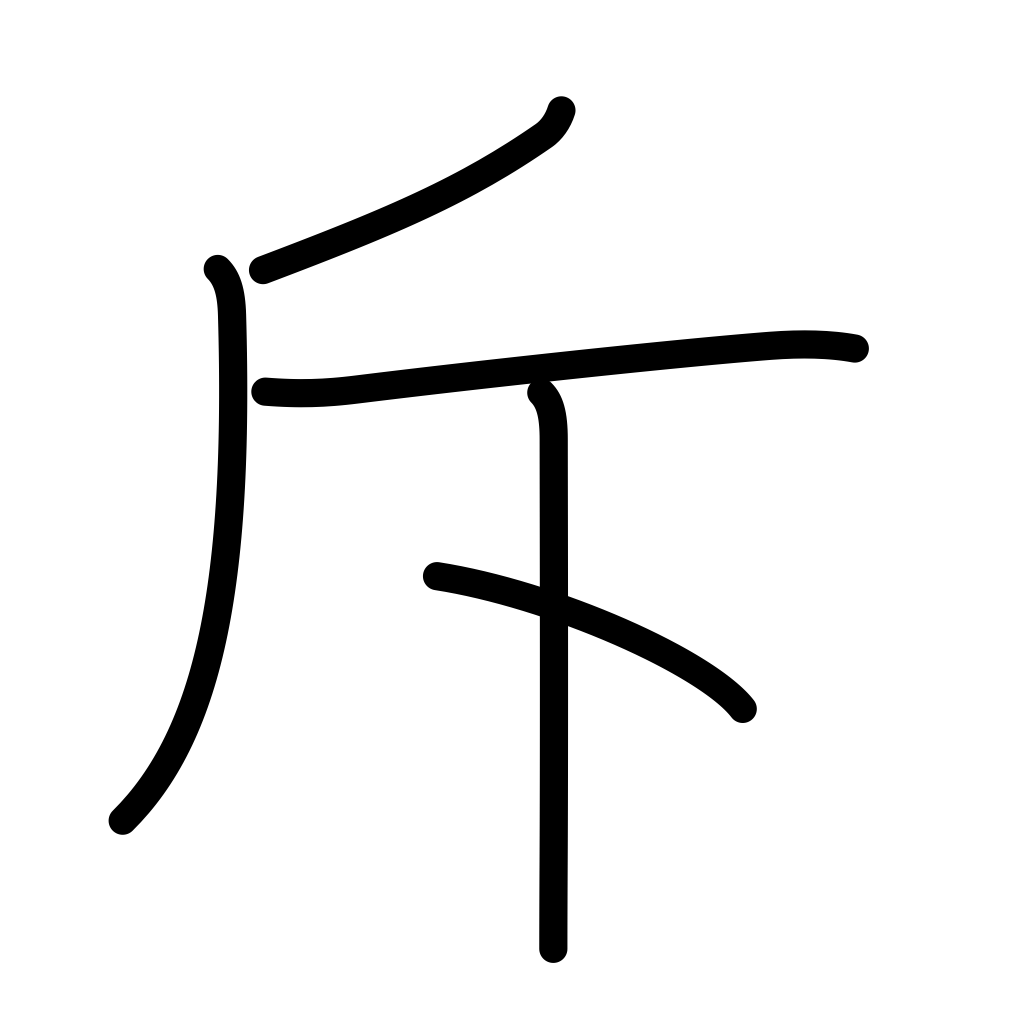
Meaning: reject, retreat, recede, withdraw, repel, repulse